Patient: sex M, age 57
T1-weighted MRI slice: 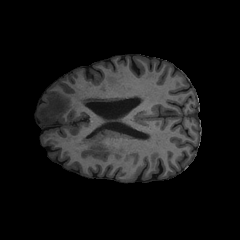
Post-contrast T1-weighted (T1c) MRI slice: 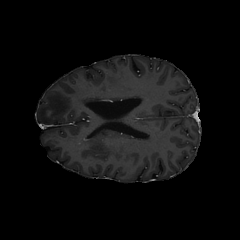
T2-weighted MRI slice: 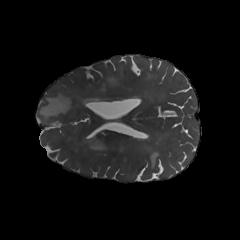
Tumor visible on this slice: yes
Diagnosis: Glioblastoma, IDH-wildtype
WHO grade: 4